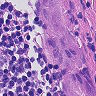
Metastatic tissue present: yes